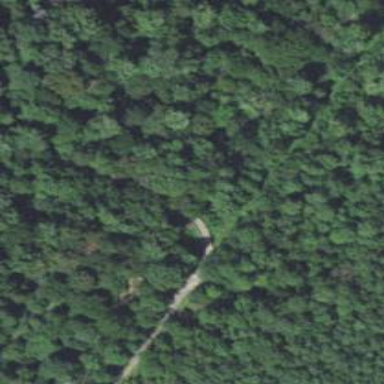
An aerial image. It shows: Footway on bridge.